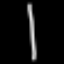
Label: line